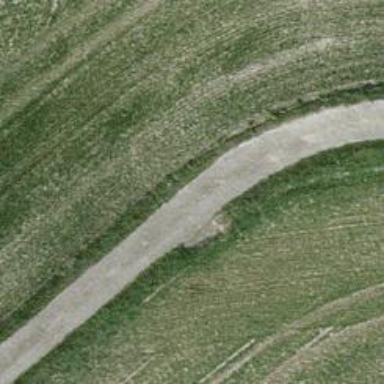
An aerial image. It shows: Well-maintained track road of grade 1.